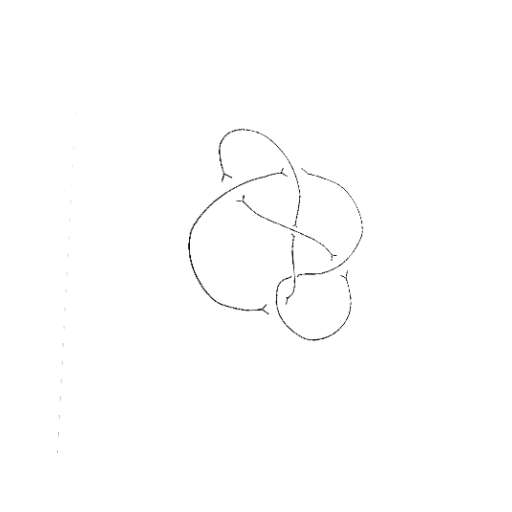
Crossing number: 6